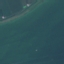
Land use / land cover class: SeaLake